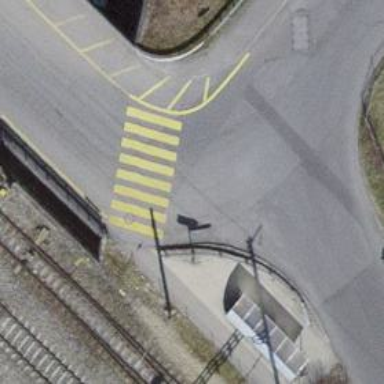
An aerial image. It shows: Kerb barrier.